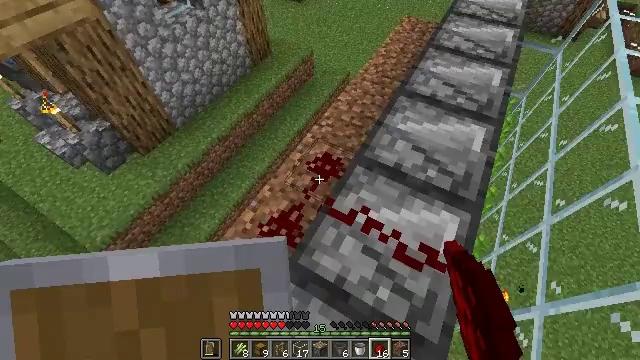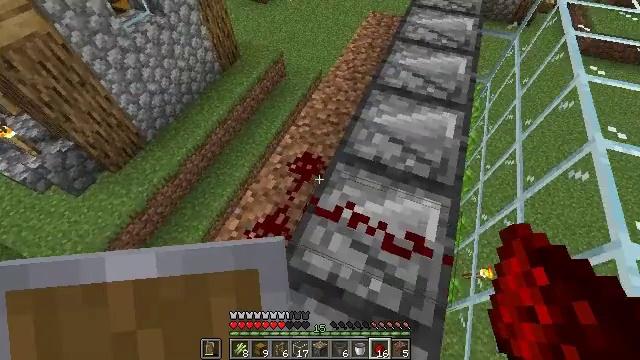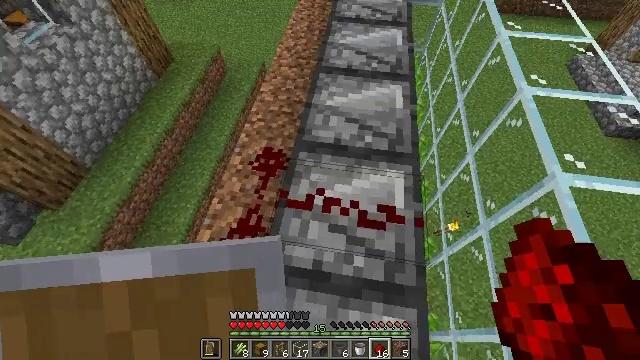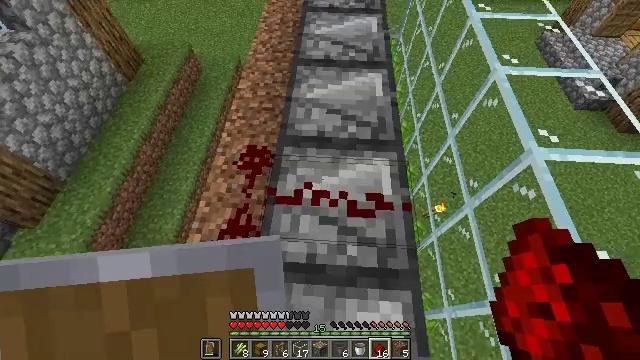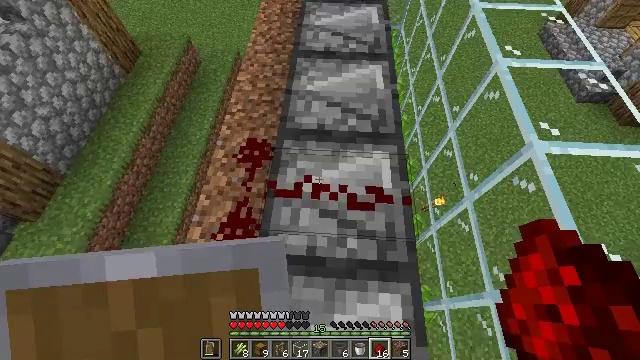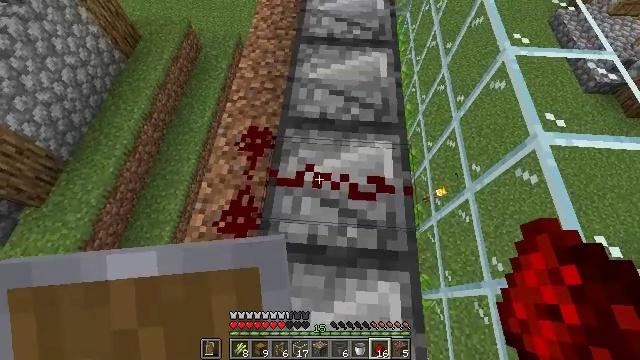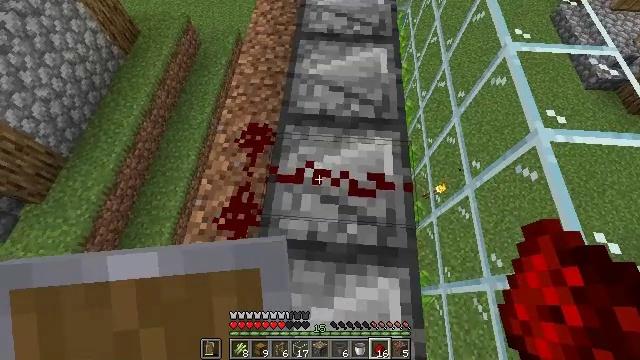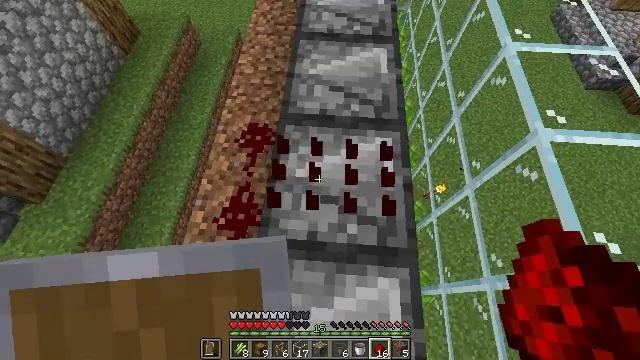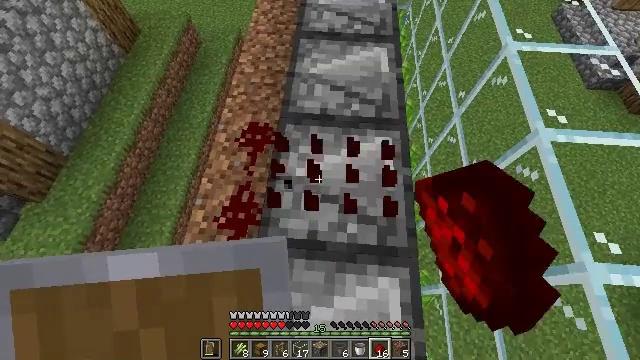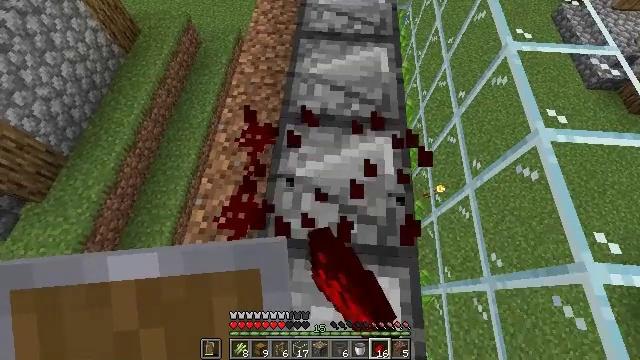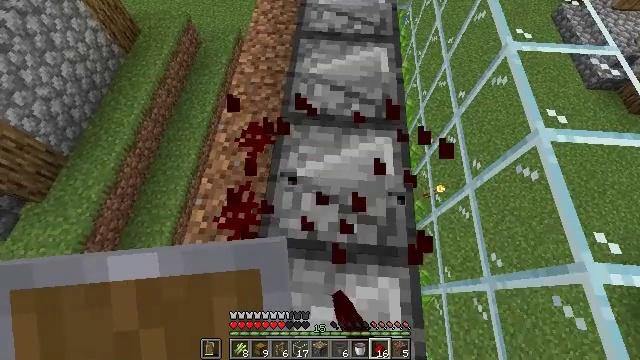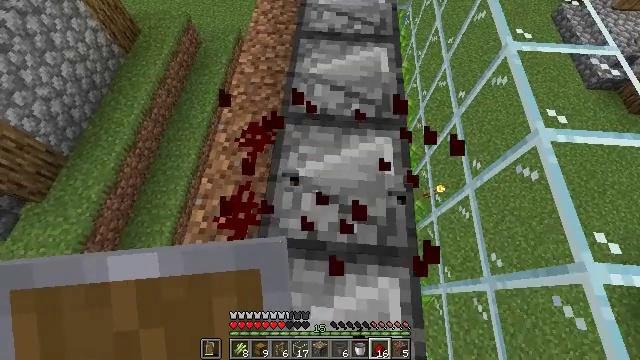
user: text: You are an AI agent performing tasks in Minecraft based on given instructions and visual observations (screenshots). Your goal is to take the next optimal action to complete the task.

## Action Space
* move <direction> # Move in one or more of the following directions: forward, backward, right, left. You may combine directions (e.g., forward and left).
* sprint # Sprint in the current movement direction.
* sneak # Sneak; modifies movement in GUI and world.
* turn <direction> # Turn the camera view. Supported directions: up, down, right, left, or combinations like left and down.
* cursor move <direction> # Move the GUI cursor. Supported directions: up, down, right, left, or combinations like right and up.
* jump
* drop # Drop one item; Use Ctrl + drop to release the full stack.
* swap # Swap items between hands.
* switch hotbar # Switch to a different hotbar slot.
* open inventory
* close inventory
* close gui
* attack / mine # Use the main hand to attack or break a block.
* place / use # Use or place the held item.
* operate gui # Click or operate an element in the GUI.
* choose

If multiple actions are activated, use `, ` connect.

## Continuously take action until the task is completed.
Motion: motion action
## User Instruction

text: Retrieve the redstone wire by breaking it.
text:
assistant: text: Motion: turn right
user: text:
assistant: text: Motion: turn right and down
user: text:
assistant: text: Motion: turn right and down
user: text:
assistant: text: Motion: turn down
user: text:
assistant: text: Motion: turn down
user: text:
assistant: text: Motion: no_op
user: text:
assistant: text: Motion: attack / mine
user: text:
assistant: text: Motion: attack / mine
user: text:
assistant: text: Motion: attack / mine
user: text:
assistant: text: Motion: no_op
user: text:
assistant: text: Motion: no_op
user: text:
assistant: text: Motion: no_op